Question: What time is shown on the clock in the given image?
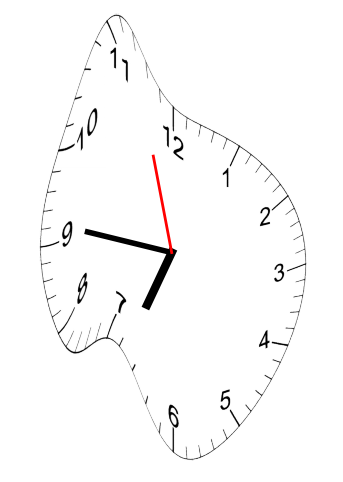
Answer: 06:45:57